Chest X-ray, PA view. Patient: 19 years old, sex M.
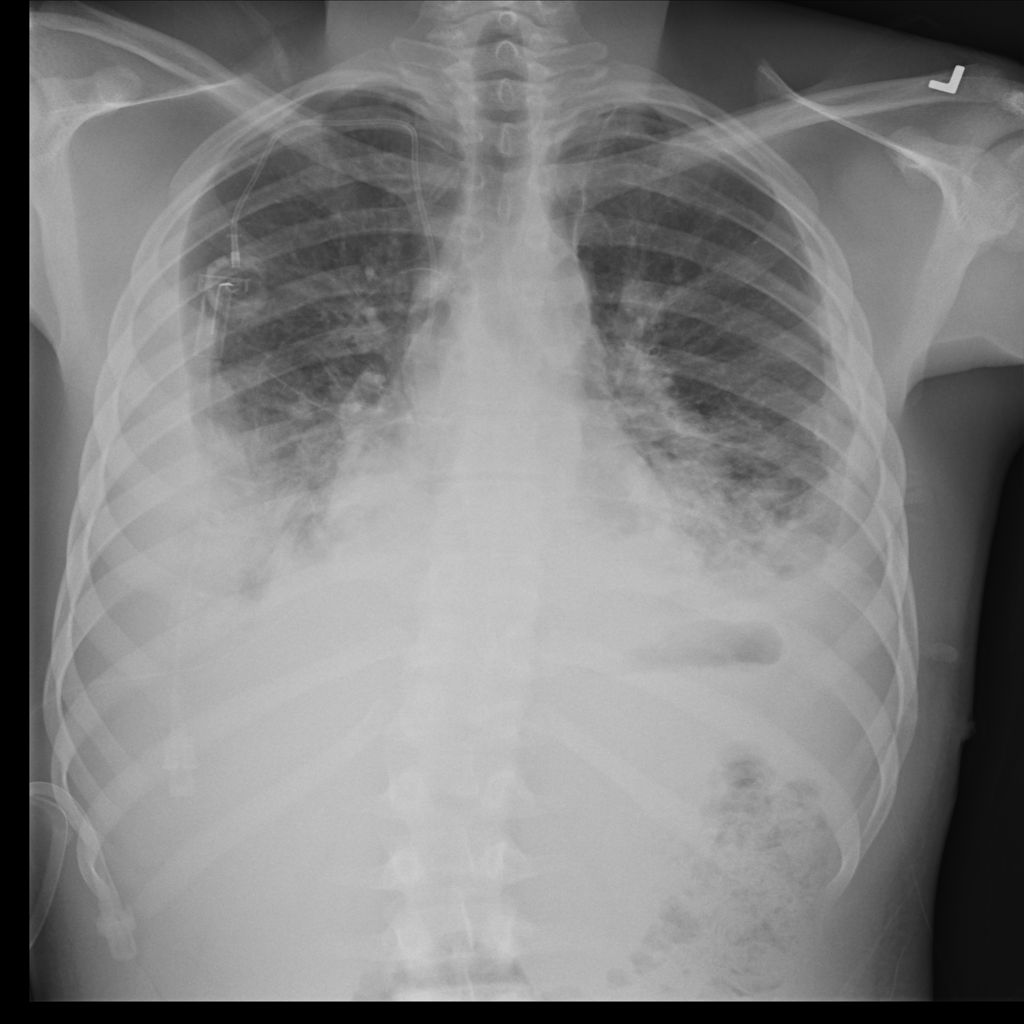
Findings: Pleural_Thickening